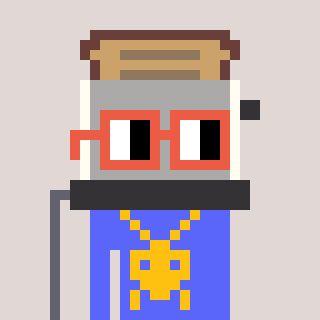
a pixel art character with square orange glasses, a toaster-shaped head and a purple-colored body on a warm background